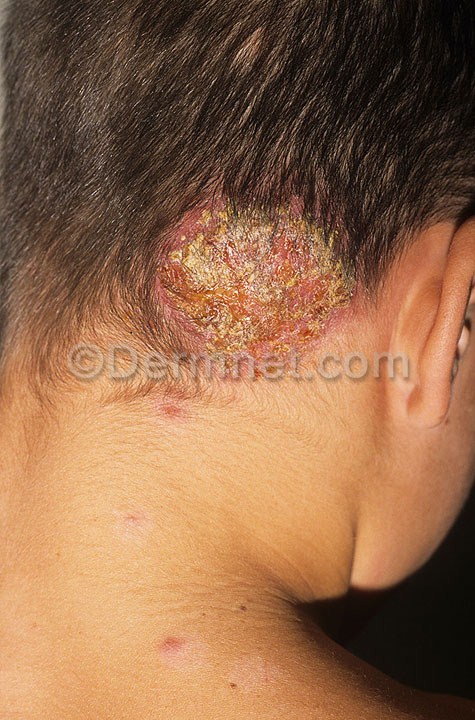
Disease: Tinea Ringworm Candidiasis and other Fungal Infections